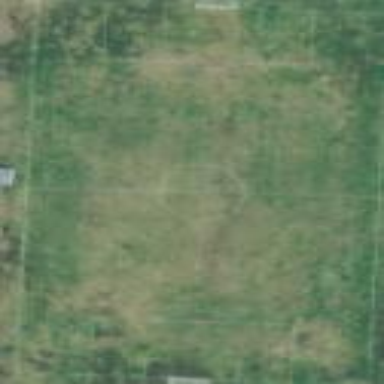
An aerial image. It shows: Soccer pitch for leisureland activities.